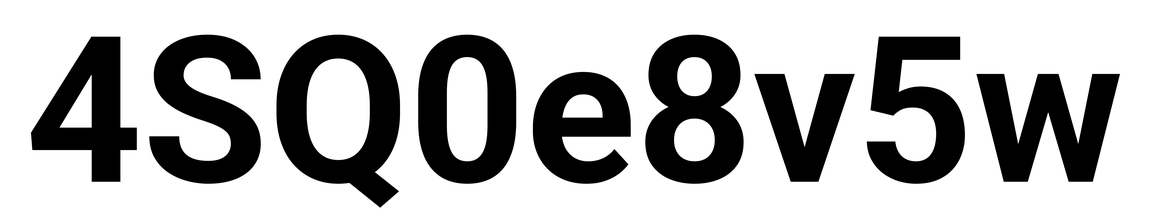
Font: Roboto_Bold